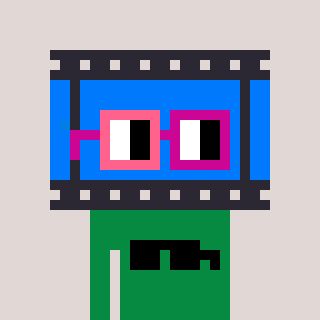
a pixel art character with square pink and red glasses, a film strip-shaped head and a green-colored body on a warm background